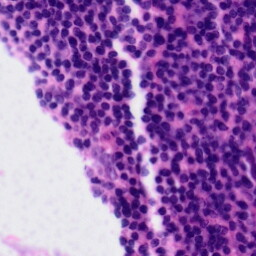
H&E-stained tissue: Tonsil